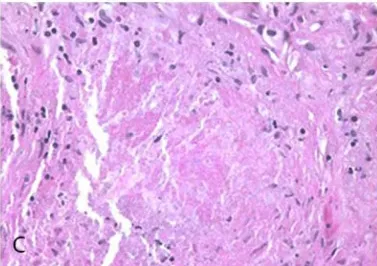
Transthoracic core needle biopsies histology. (C) Necrotic center of the granuloma with surrounding loose epithelioid cell aggregates (Hematoxylin and Eosin, High magnification).
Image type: pathology (pas)